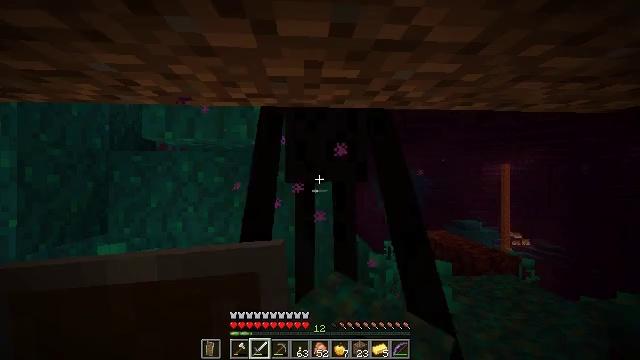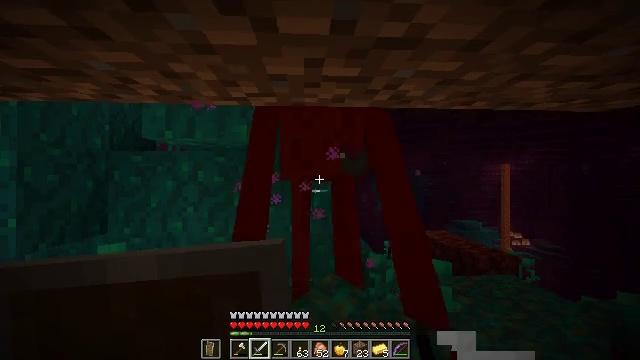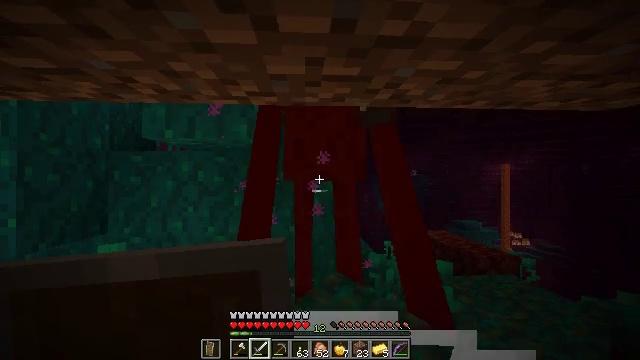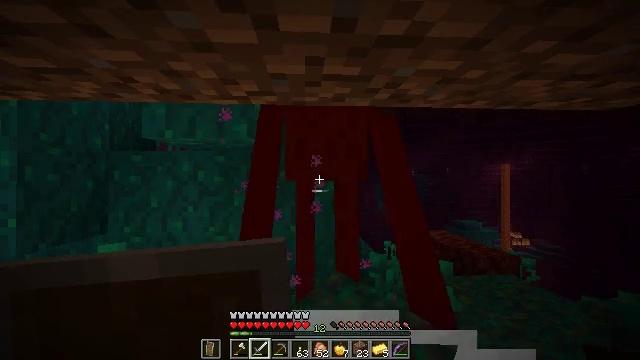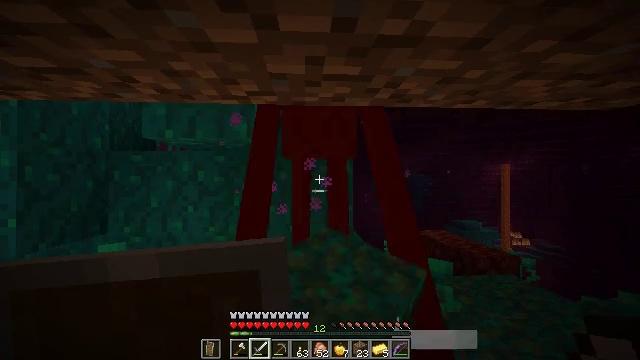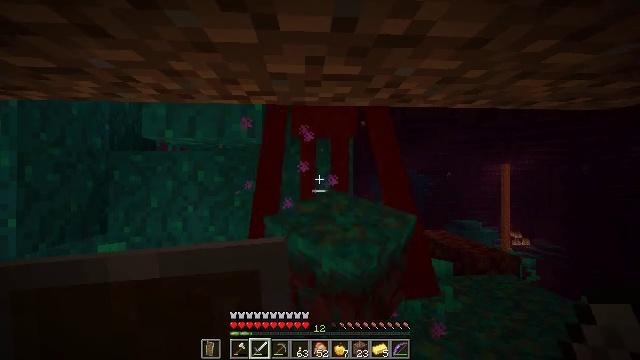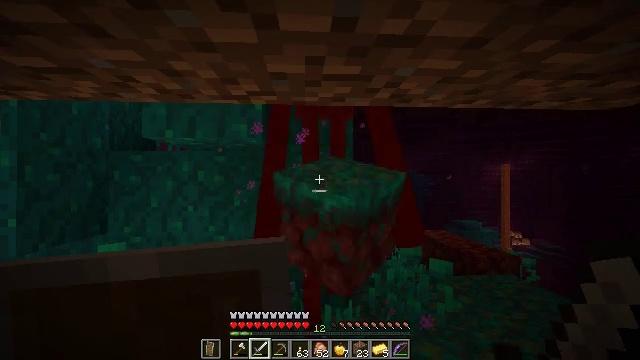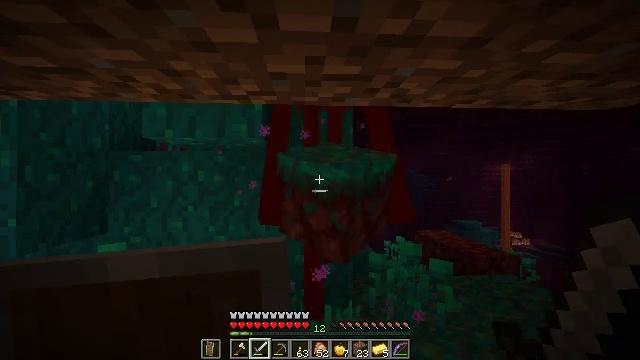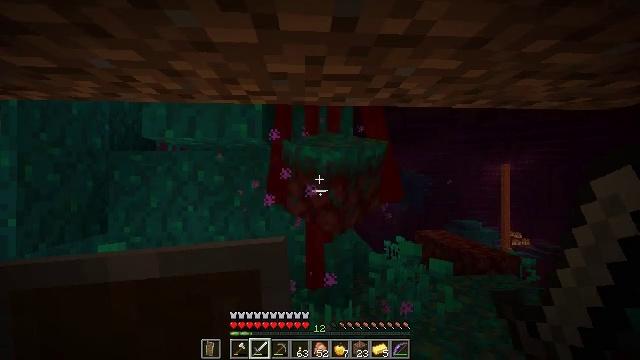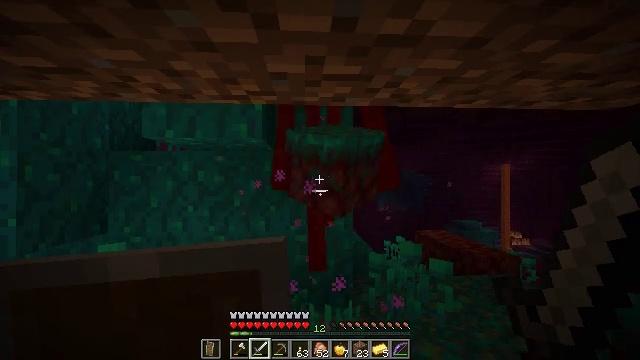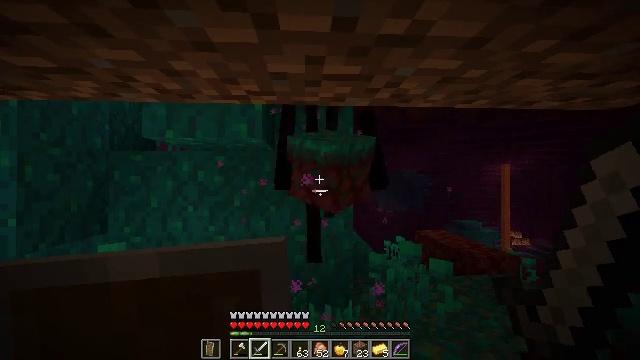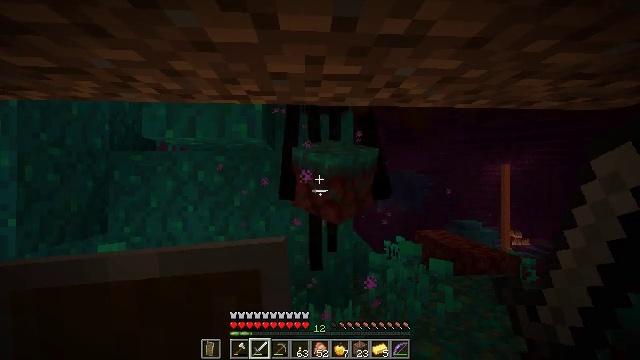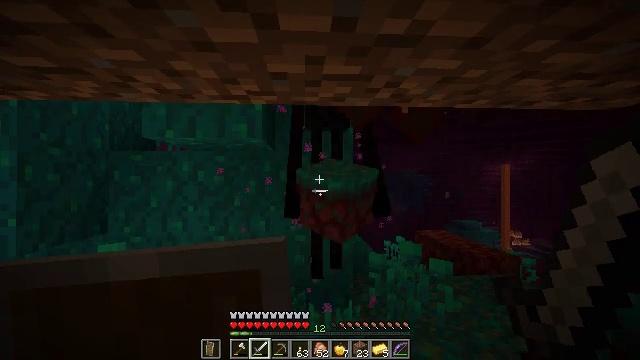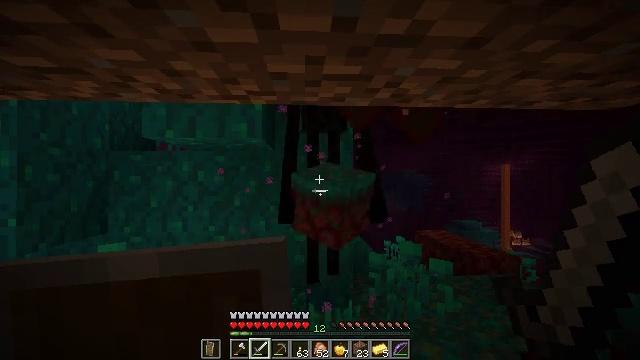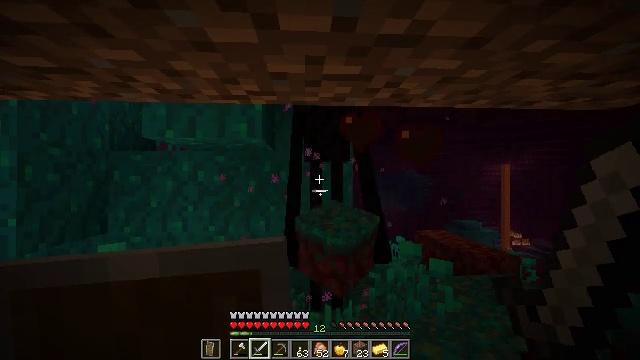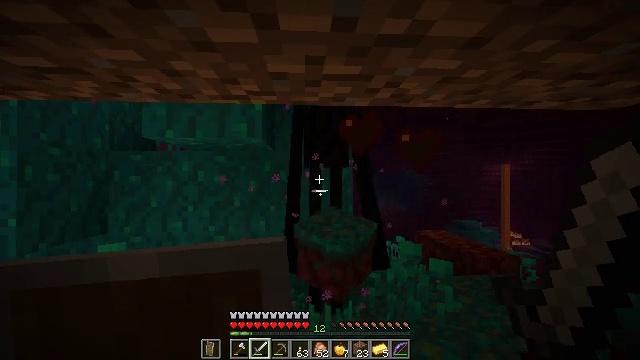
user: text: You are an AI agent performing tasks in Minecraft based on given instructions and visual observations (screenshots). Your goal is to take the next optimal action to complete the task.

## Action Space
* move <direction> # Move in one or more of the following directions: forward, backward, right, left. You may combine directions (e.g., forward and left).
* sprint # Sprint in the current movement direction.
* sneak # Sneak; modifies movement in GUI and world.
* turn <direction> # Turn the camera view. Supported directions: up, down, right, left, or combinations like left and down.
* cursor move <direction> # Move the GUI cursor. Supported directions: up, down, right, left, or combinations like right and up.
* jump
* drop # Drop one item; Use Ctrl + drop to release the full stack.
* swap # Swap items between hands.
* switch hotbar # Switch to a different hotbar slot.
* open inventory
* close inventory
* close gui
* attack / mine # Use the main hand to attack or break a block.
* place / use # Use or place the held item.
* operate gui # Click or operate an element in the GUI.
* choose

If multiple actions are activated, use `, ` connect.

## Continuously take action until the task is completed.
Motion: motion action
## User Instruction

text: Combat the enderman.
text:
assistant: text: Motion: no_op
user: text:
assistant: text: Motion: no_op
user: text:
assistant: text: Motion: no_op
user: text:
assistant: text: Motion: no_op
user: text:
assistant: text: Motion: no_op
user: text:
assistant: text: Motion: no_op
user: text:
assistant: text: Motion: no_op
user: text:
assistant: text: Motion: no_op
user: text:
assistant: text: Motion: no_op
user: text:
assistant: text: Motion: no_op
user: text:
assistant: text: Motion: no_op
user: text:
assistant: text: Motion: no_op
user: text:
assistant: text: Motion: no_op
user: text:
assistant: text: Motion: no_op
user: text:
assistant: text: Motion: no_op
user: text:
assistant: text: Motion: no_op
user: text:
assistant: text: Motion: no_op
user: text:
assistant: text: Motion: no_op
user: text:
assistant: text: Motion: no_op
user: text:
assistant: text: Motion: attack / mine
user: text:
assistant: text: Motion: attack / mine
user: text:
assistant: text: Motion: attack / mine
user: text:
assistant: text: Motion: attack / mine
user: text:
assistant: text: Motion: no_op
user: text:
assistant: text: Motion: no_op